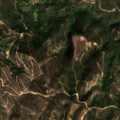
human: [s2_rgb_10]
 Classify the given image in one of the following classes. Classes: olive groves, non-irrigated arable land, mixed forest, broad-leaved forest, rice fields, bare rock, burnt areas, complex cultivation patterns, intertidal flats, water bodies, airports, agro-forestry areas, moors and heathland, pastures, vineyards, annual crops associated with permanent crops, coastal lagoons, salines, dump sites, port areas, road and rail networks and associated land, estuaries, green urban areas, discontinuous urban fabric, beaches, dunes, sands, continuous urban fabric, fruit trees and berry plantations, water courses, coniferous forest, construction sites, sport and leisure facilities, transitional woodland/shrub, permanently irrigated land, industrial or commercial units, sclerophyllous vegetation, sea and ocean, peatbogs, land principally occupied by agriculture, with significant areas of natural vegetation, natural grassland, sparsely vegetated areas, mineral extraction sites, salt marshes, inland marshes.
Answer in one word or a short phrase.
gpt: broad-leaved forest, sclerophyllous vegetation, transitional woodland/shrub